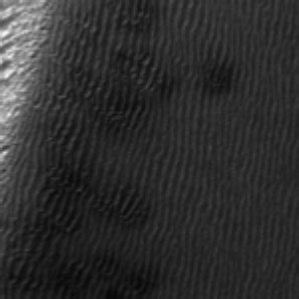
Label: frost